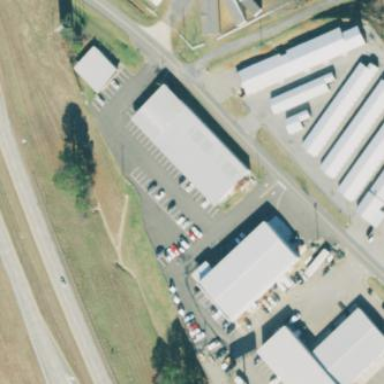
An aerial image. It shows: Industrial building.